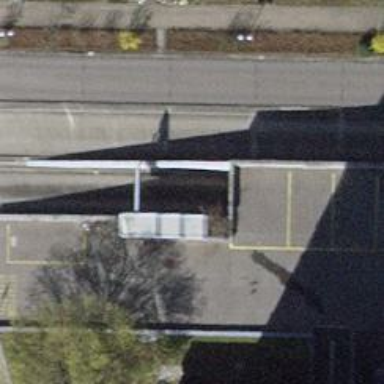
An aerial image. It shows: Parking entrance.